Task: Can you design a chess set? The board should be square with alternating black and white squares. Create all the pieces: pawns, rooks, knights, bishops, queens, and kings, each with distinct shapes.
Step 700:
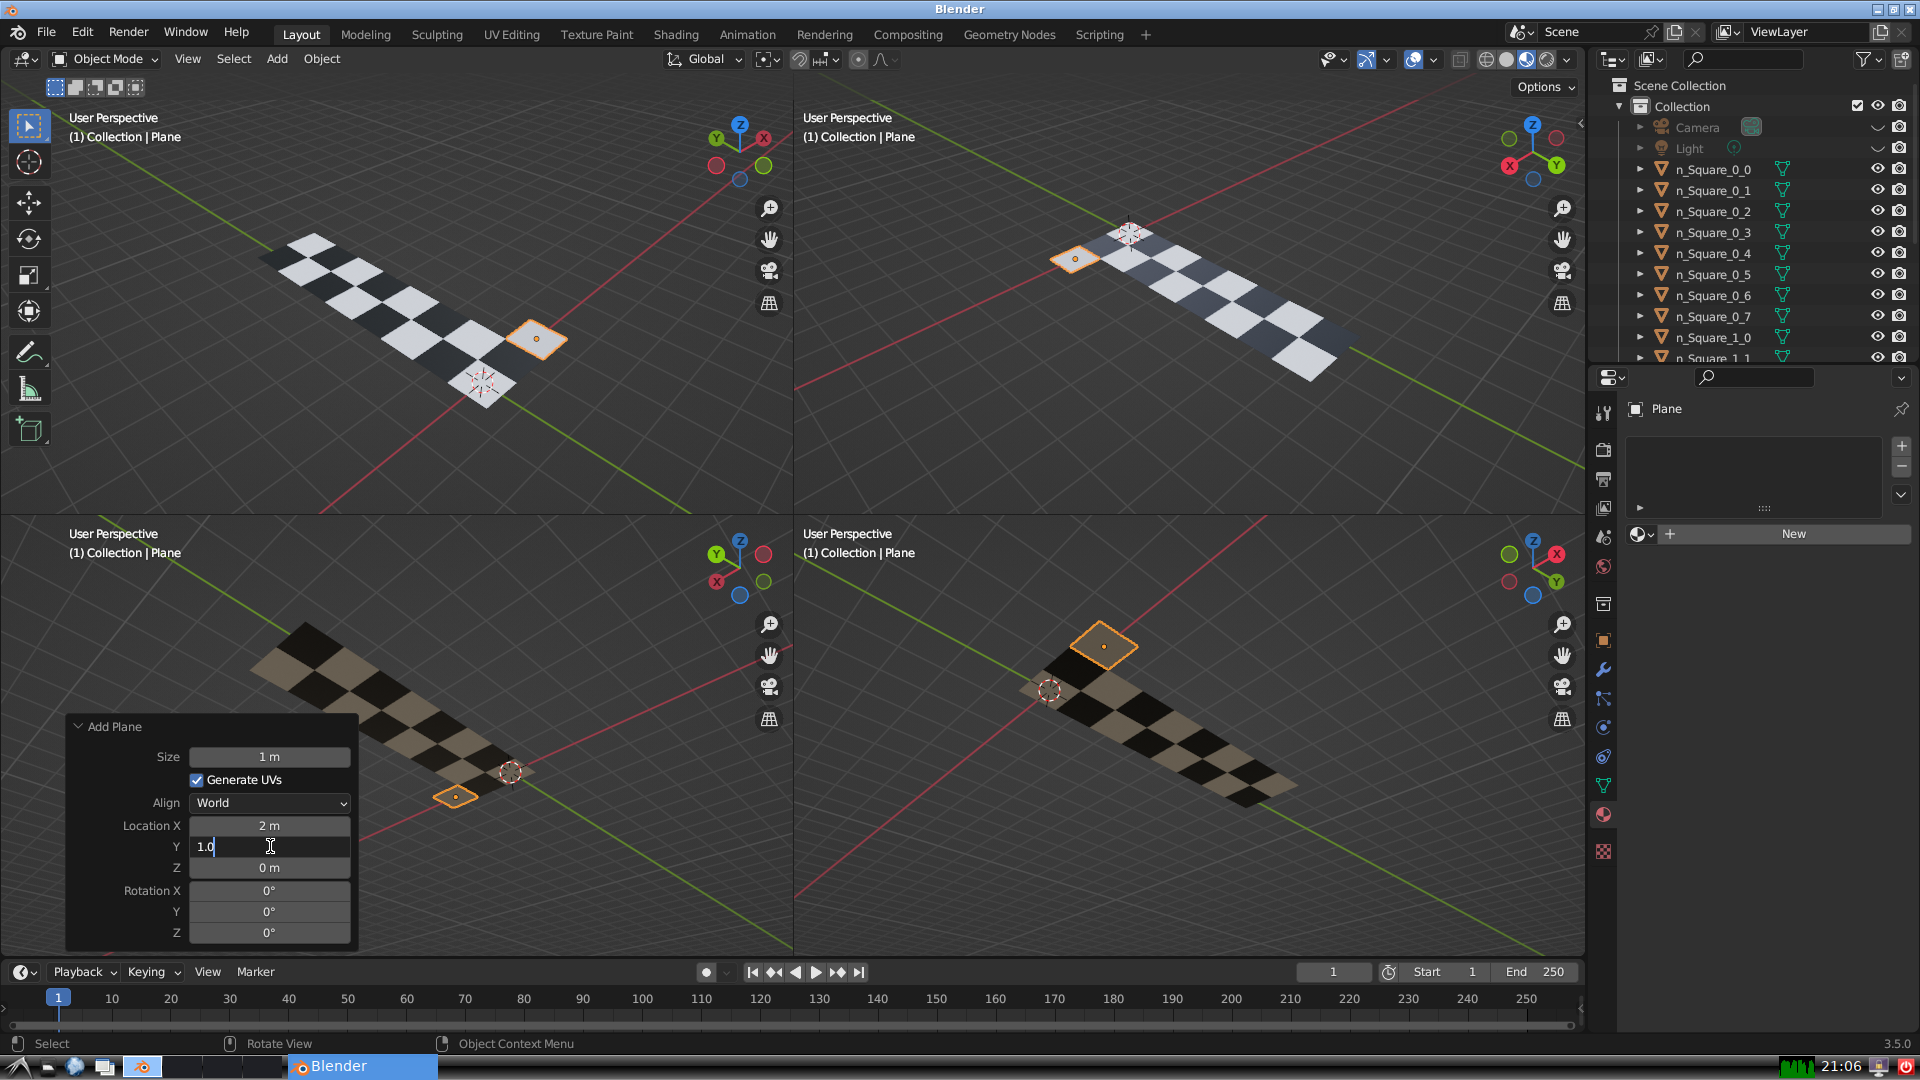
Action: {"key_press": ['Return']}